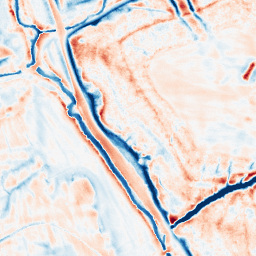
Category: edge_preserving
Decomposition family: bilateral
Decomposition parameters: d: 21
sigma_color: 25
sigma_space: 50
Upsampling method: regularized
Upsampling parameters: scale: 2
lambda_reg: 0.001
Upsampling scale: 2